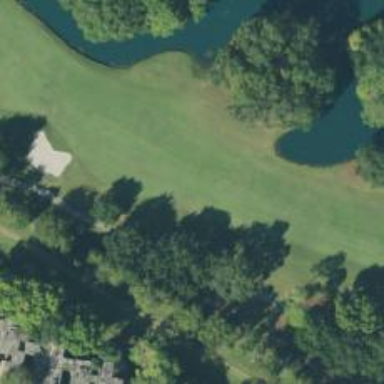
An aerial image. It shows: Golf hole.